Question: ![Snapshot of the problem][2]
I have a web form that uses two update panels in the following code below:
'''
<asp:UpdatePanel ID="UpdatePanel2" runat="server">
<ContentTemplate>
<div id="SpeciesWrapper" class="RowControl" runat="server">
<div class="QuestionColumnControl">
<asp:Label ID="lblspecies" runat="server">[$BRAND(LABEL,STAGE1.SPECIES)$]</asp:Label>
</div>
<div class="AnswerColumnControl" title="Please let us know the type of pet you want to insure.">
<asp:RadioButtonList ID="radbtnspecies" runat="server" AutoPostBack="True" OnSelectedIndexChanged="speciesChanged"
RepeatDirection="Horizontal" >
<asp:ListItem Text="Cat" />
<asp:ListItem Text="Dog" />
</asp:RadioButtonList>
<label for="radbtnspecies" class="error">
Please select your gender</label>
<asp:RequiredFieldValidator ID="RequiredFieldValidator1" runat="server" ErrorMessage="Select your Species Type"
ControlToValidate="radbtnspecies" EnableClientScript="False"></asp:RequiredFieldValidator>
</div>
</div>
<div id="PetBreedWrapper" class="RowControl" runat="server">
<div class="QuestionColumnControl">
<asp:Label ID="lblPetBreed" runat="server" AssociatedControlID="ddlPetBreed">[$BRAND(LABEL,STAGE1.PETBREED)$]</asp:Label>
</div>
<div class="AnswerColumnControl">
<asp:DropDownList ID="ddlPetBreed" runat="server" ToolTip="If you can't find the right breed, please call us as we may still be able to insure your pet." />
<span class="errormsg">
<cc1:BDML_HighlighterValidator ID="valPetBreed" runat="server" ControlToValidate="ddlPetBreed"
DivID="PetBreedWrapper" DivCSS="RowControl" ErrorClass="RowControlErr" ForeColor=""
ValidateEmptyText="True" ErrorMessage="[$BRAND(ERROR,STAGE1.PETBREED.REQ)$]"
Display="Dynamic" OnServerValidate="required_ServerValidate" SetFocusOnError="true"> </cc1:BDML_HighlighterValidator>
</span>
</div>
</div>
</ContentTemplate>
<Triggers>
<asp:AsyncPostBackTrigger ControlID="radbtnspecies" EventName="SelectedIndexChanged" />
</Triggers>
</asp:UpdatePanel>
'''
The other piece of form which uses update panel is here:
'''
<asp:UpdatePanel ID="UpdatePanel1" runat="server">
<ContentTemplate>
<div id="ChippedWrapper" class="RowControl" runat="server">
<div class="QuestionColumnControl">
<asp:Label ID="lblChipped" runat="server" AssociatedControlID="radChippedYes">[$BRAND(LABEL,STAGE1.CHIPPED)$]</asp:Label>
</div>
<div class="AnswerColumnControl" title="Has your pet been identified with a chip or tag?">
<asp:RadioButton ID="radChippedYes" Checked="true" runat="server" GroupName="radChipped"
AutoPostBack="True" OnCheckedChanged="radChippedYes_CheckedChanged" />
<asp:Label ID="lblChippedYes" runat="server" AssociatedControlID="radChippedYes">[$BRAND(LABEL,STAGE1.CHIPPEDYES)$]</asp:Label>
<asp:RadioButton ID="radChippedNo" runat="server" GroupName="radChipped" AutoPostBack="True"
OnCheckedChanged="radChippedNo_CheckedChanged" />
<asp:Label ID="lblChippedNo" runat="server" AssociatedControlID="radChippedNo">[$BRAND(LABEL,STAGE1.CHIPPEDNO)$]</asp:Label>
<%--<img alt="Help" class="help" src="[$BRAND(IMAGELINK,HELP)$]" onmouseover="javascript:showhelpdiv('help-chipped')"
onmouseout="javascript:hidehelpdiv('help-chipped')" onmousemove="javascript:movehelpdiv(event,'help-chipped')" />--%>
</div>
</div>
<div id="ChipNoWrapper" class="RowControl" runat="server">
<div class="QuestionColumnControl">
<asp:Label ID="lblChipNo" runat="server" AssociatedControlID="txtChipNo">[$BRAND(LABEL,STAGE1.CHIPNO)$]</asp:Label>
</div>
<div class="AnswerColumnControl">
<asp:TextBox ID="txtChipNo" runat="server" MaxLength="15" />
<%--<img alt="Help" class="help" src="[$BRAND(IMAGELINK,HELP)$]" onmouseover="javascript:showhelpdiv('help-chipno')"
onmouseout="javascript:hidehelpdiv('help-chipno')" onmousemove="javascript:movehelpdiv(event,'help-chipno')" />--%>
<span class="errormsg">
</span>
</div>
</div>
</ContentTemplate>
<Triggers>
<asp:AsyncPostBackTrigger ControlID="radChippedYes" EventName="CheckedChanged" />
</Triggers>
</asp:UpdatePanel>
'''
I am using external script file and referencing it on the page. Form uses jquery ui tooltip widget on the page load with following code:
'''
if ($('body').prop('id') == "youandyourpet") {
$(function () {
//code to initialize tooltip
$(document).tooltip();
});
function pageLoad(sender, args) {
//code to initialize tooltip
$(document).tooltip();
}}
'''
Here I am using jquery ready function as well as pageLoad function so that when the update panel's partial rendering takes place, it again ties the controls with tooltip. But I have checked in IE7,8 and latest chrome version that the tooltip remains visible if any of the above radio button are selected which are in the control panel.
![image to show the form problem][3]
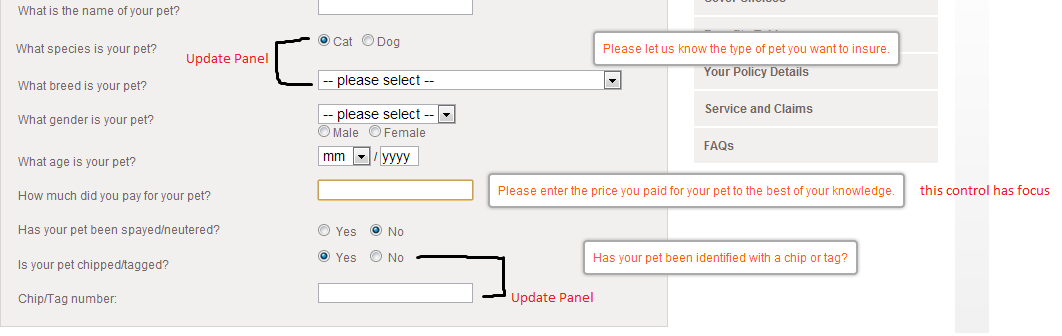
Answer: I have searched a lot on many forums. Also, I am doing correctly but finally I have a very dirty way to solve my issue.
'var prm = Sys.WebForms.PageRequestManager.getInstance(); prm.add_endRequest(function () { $(".ui-tooltip-content").parents('div').remove(); });'
Please provide any other solution if anyone is aware of. Cheers.